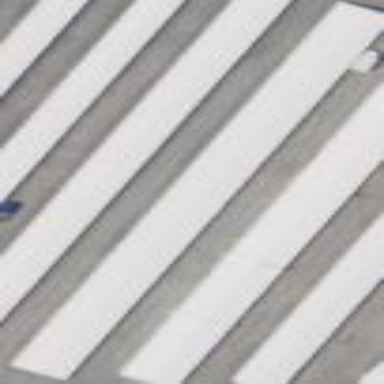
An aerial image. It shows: Group of garages.